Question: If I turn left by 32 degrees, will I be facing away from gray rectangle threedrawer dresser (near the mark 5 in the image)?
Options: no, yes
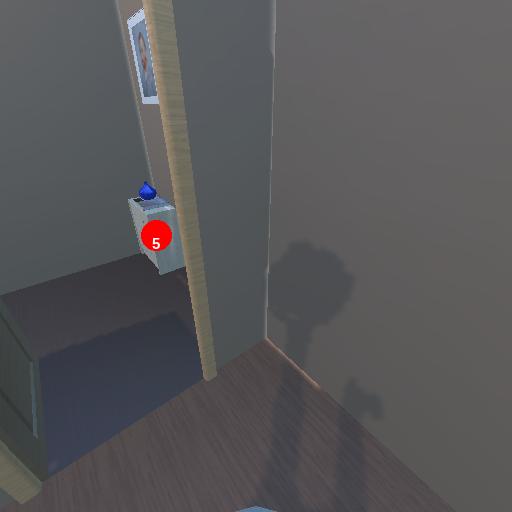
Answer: no